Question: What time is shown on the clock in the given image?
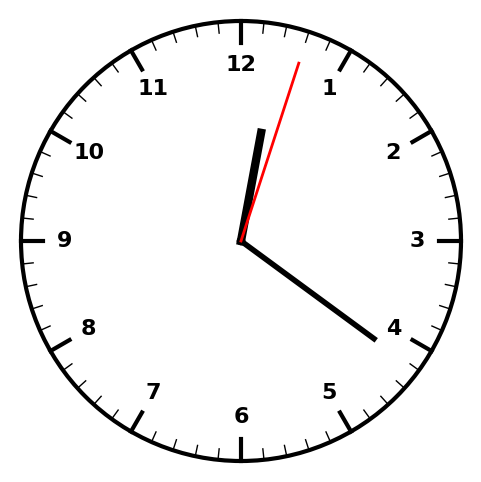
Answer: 12:21:03